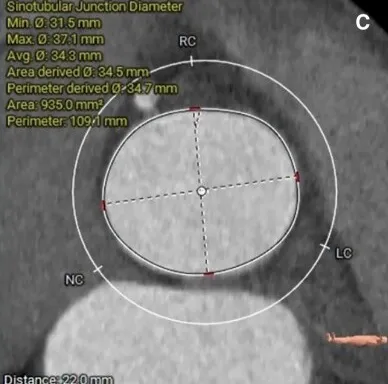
Aortic computer tomography before transcatheter aortic valve replacement. Calcification is mainly distributed at the bottom of the right coronary cusp and non-coronary cusp, extending into the middle of the valve leaflet, left coronary sinus leaflet, and at the confluence of the two sinuses. Sinotubular junction.
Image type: radiology (ct)